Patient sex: F
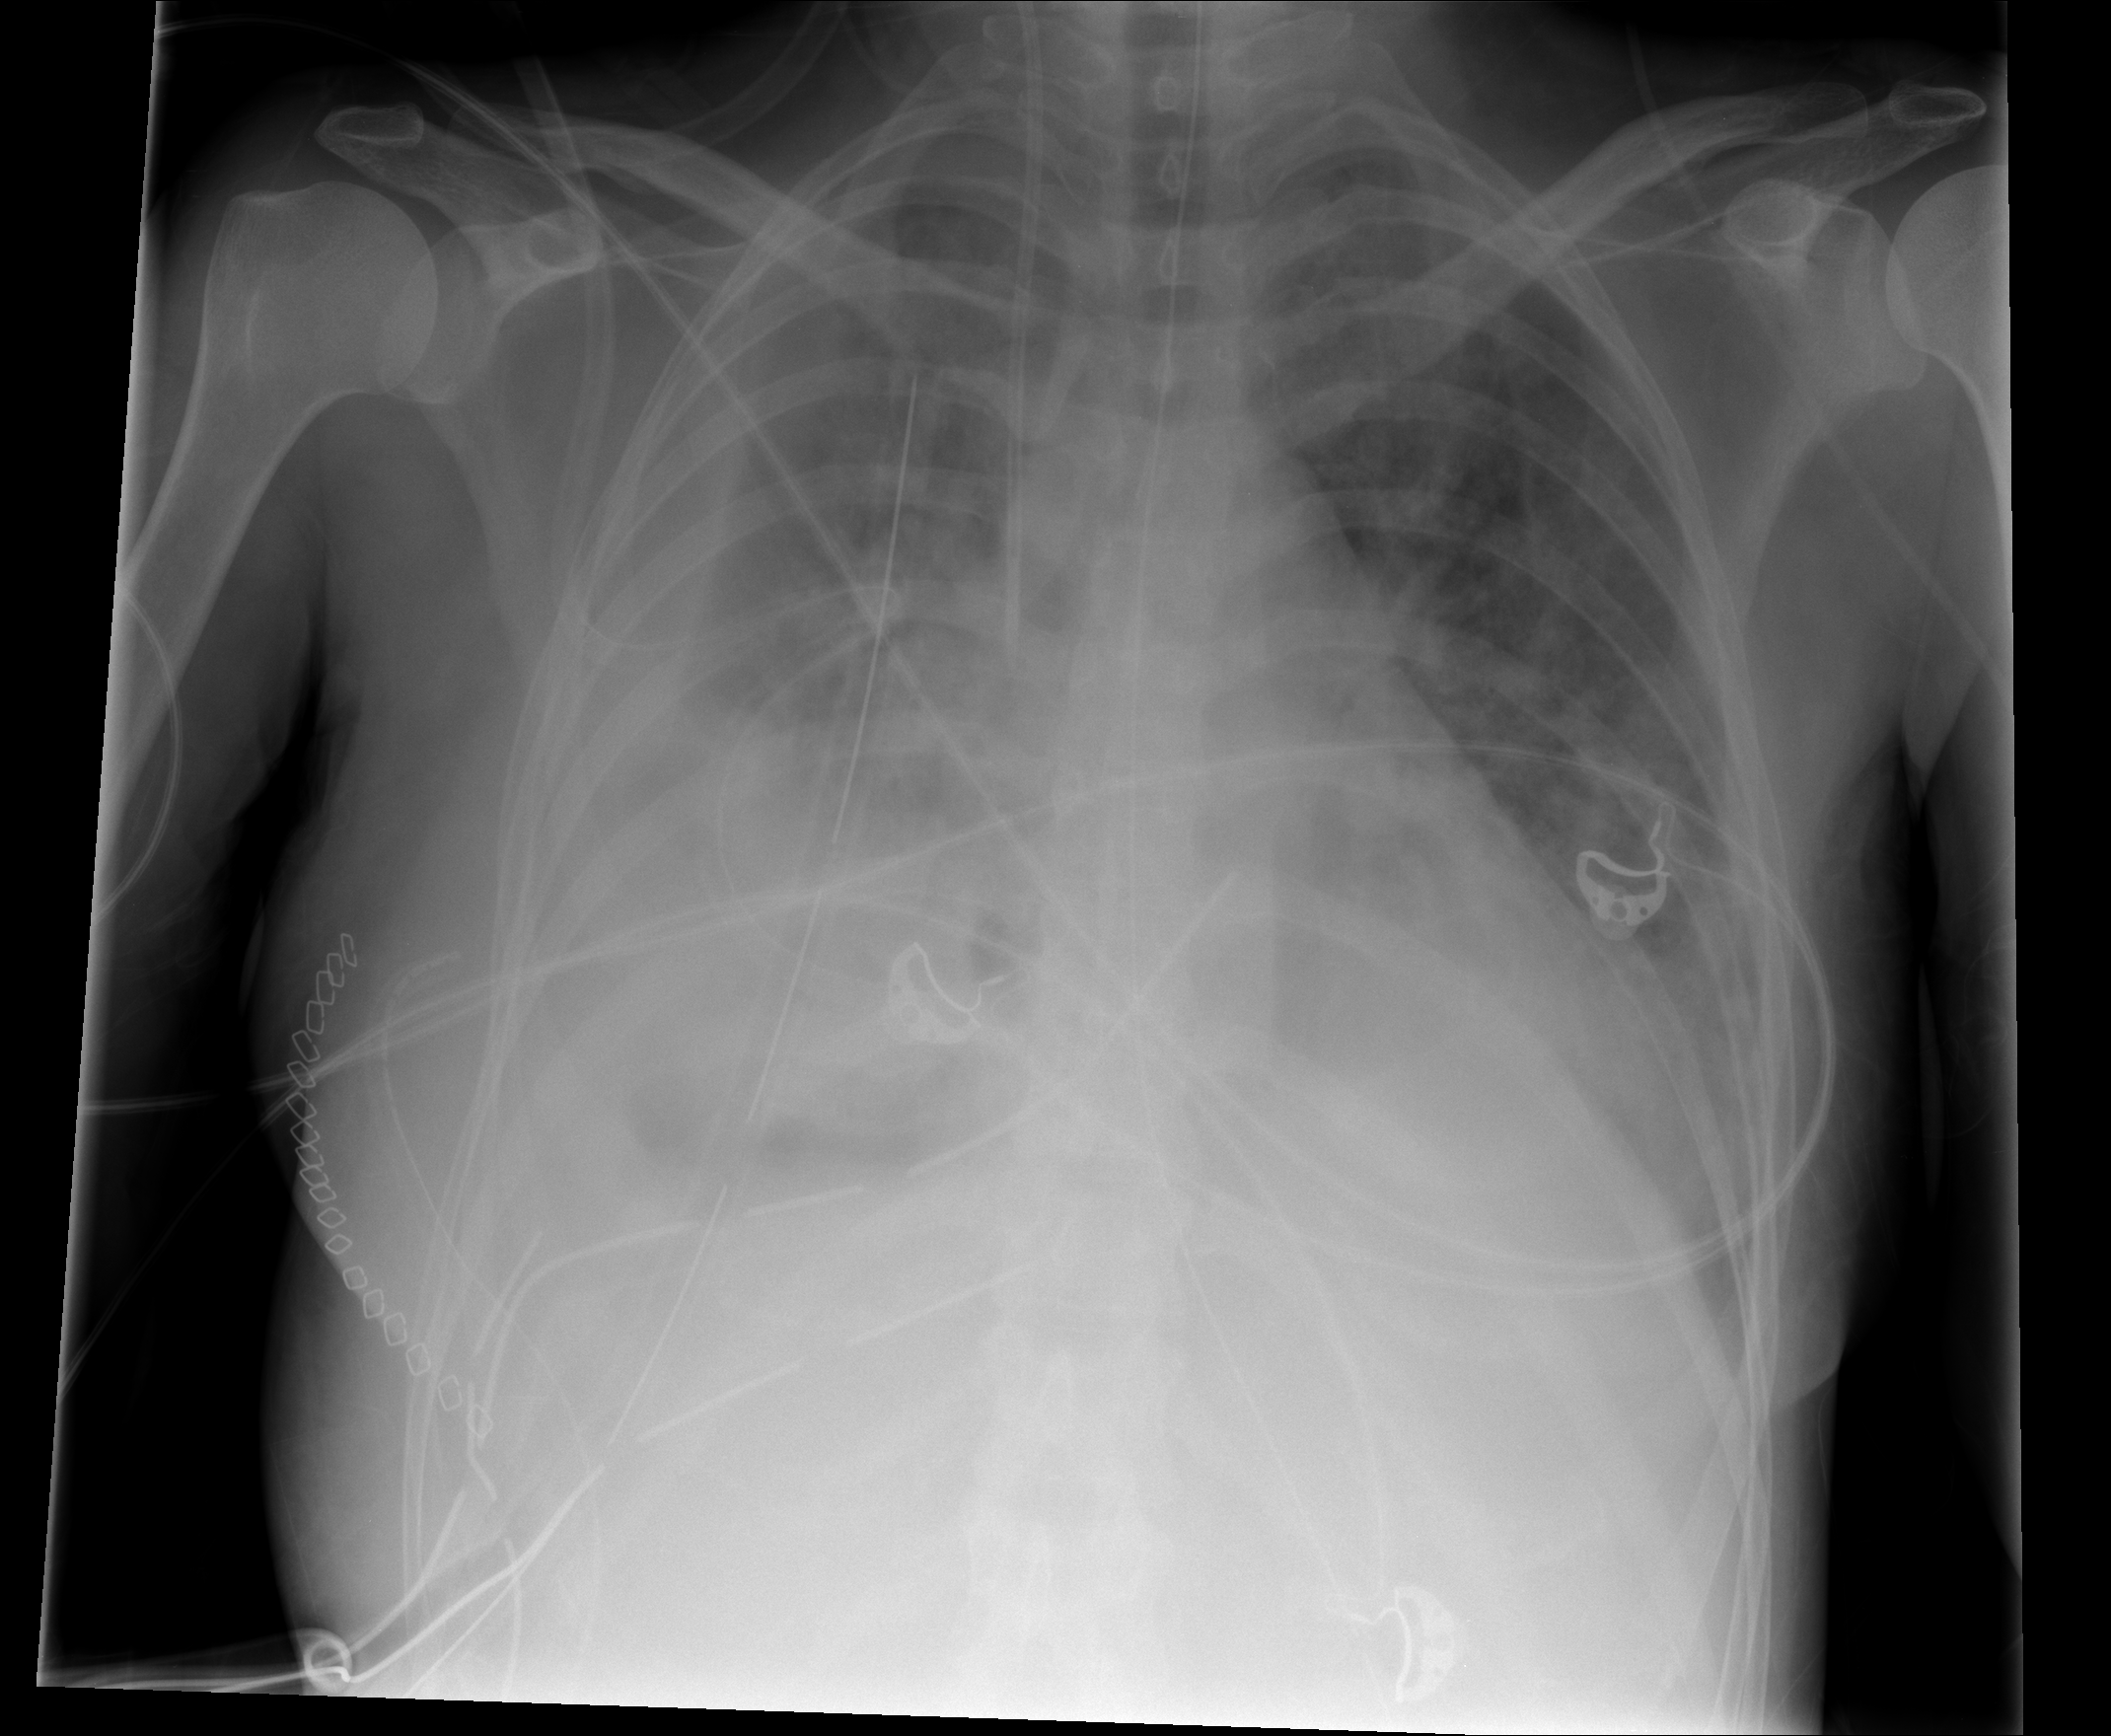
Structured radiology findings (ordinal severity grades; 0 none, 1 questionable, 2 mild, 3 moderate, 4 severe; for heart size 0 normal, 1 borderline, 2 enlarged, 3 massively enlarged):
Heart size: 1
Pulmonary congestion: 1
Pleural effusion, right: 4
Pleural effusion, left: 2
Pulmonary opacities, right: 4
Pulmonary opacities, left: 3
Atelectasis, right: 3
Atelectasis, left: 0